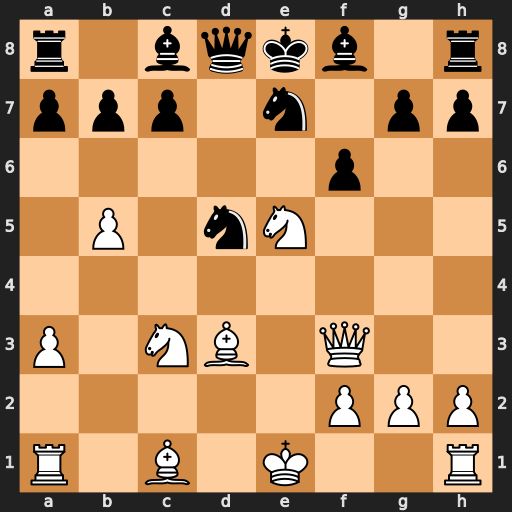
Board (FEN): r1bqkb1r/ppp1n1pp/5p2/1P1nN3/8/P1NB1Q2/5PPP/R1B1K2R
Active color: w
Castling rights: KQkq
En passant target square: -
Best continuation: Qh5+ g6 Nxg6 hxg6 Bxg6+ Nxg6 Qxg6+